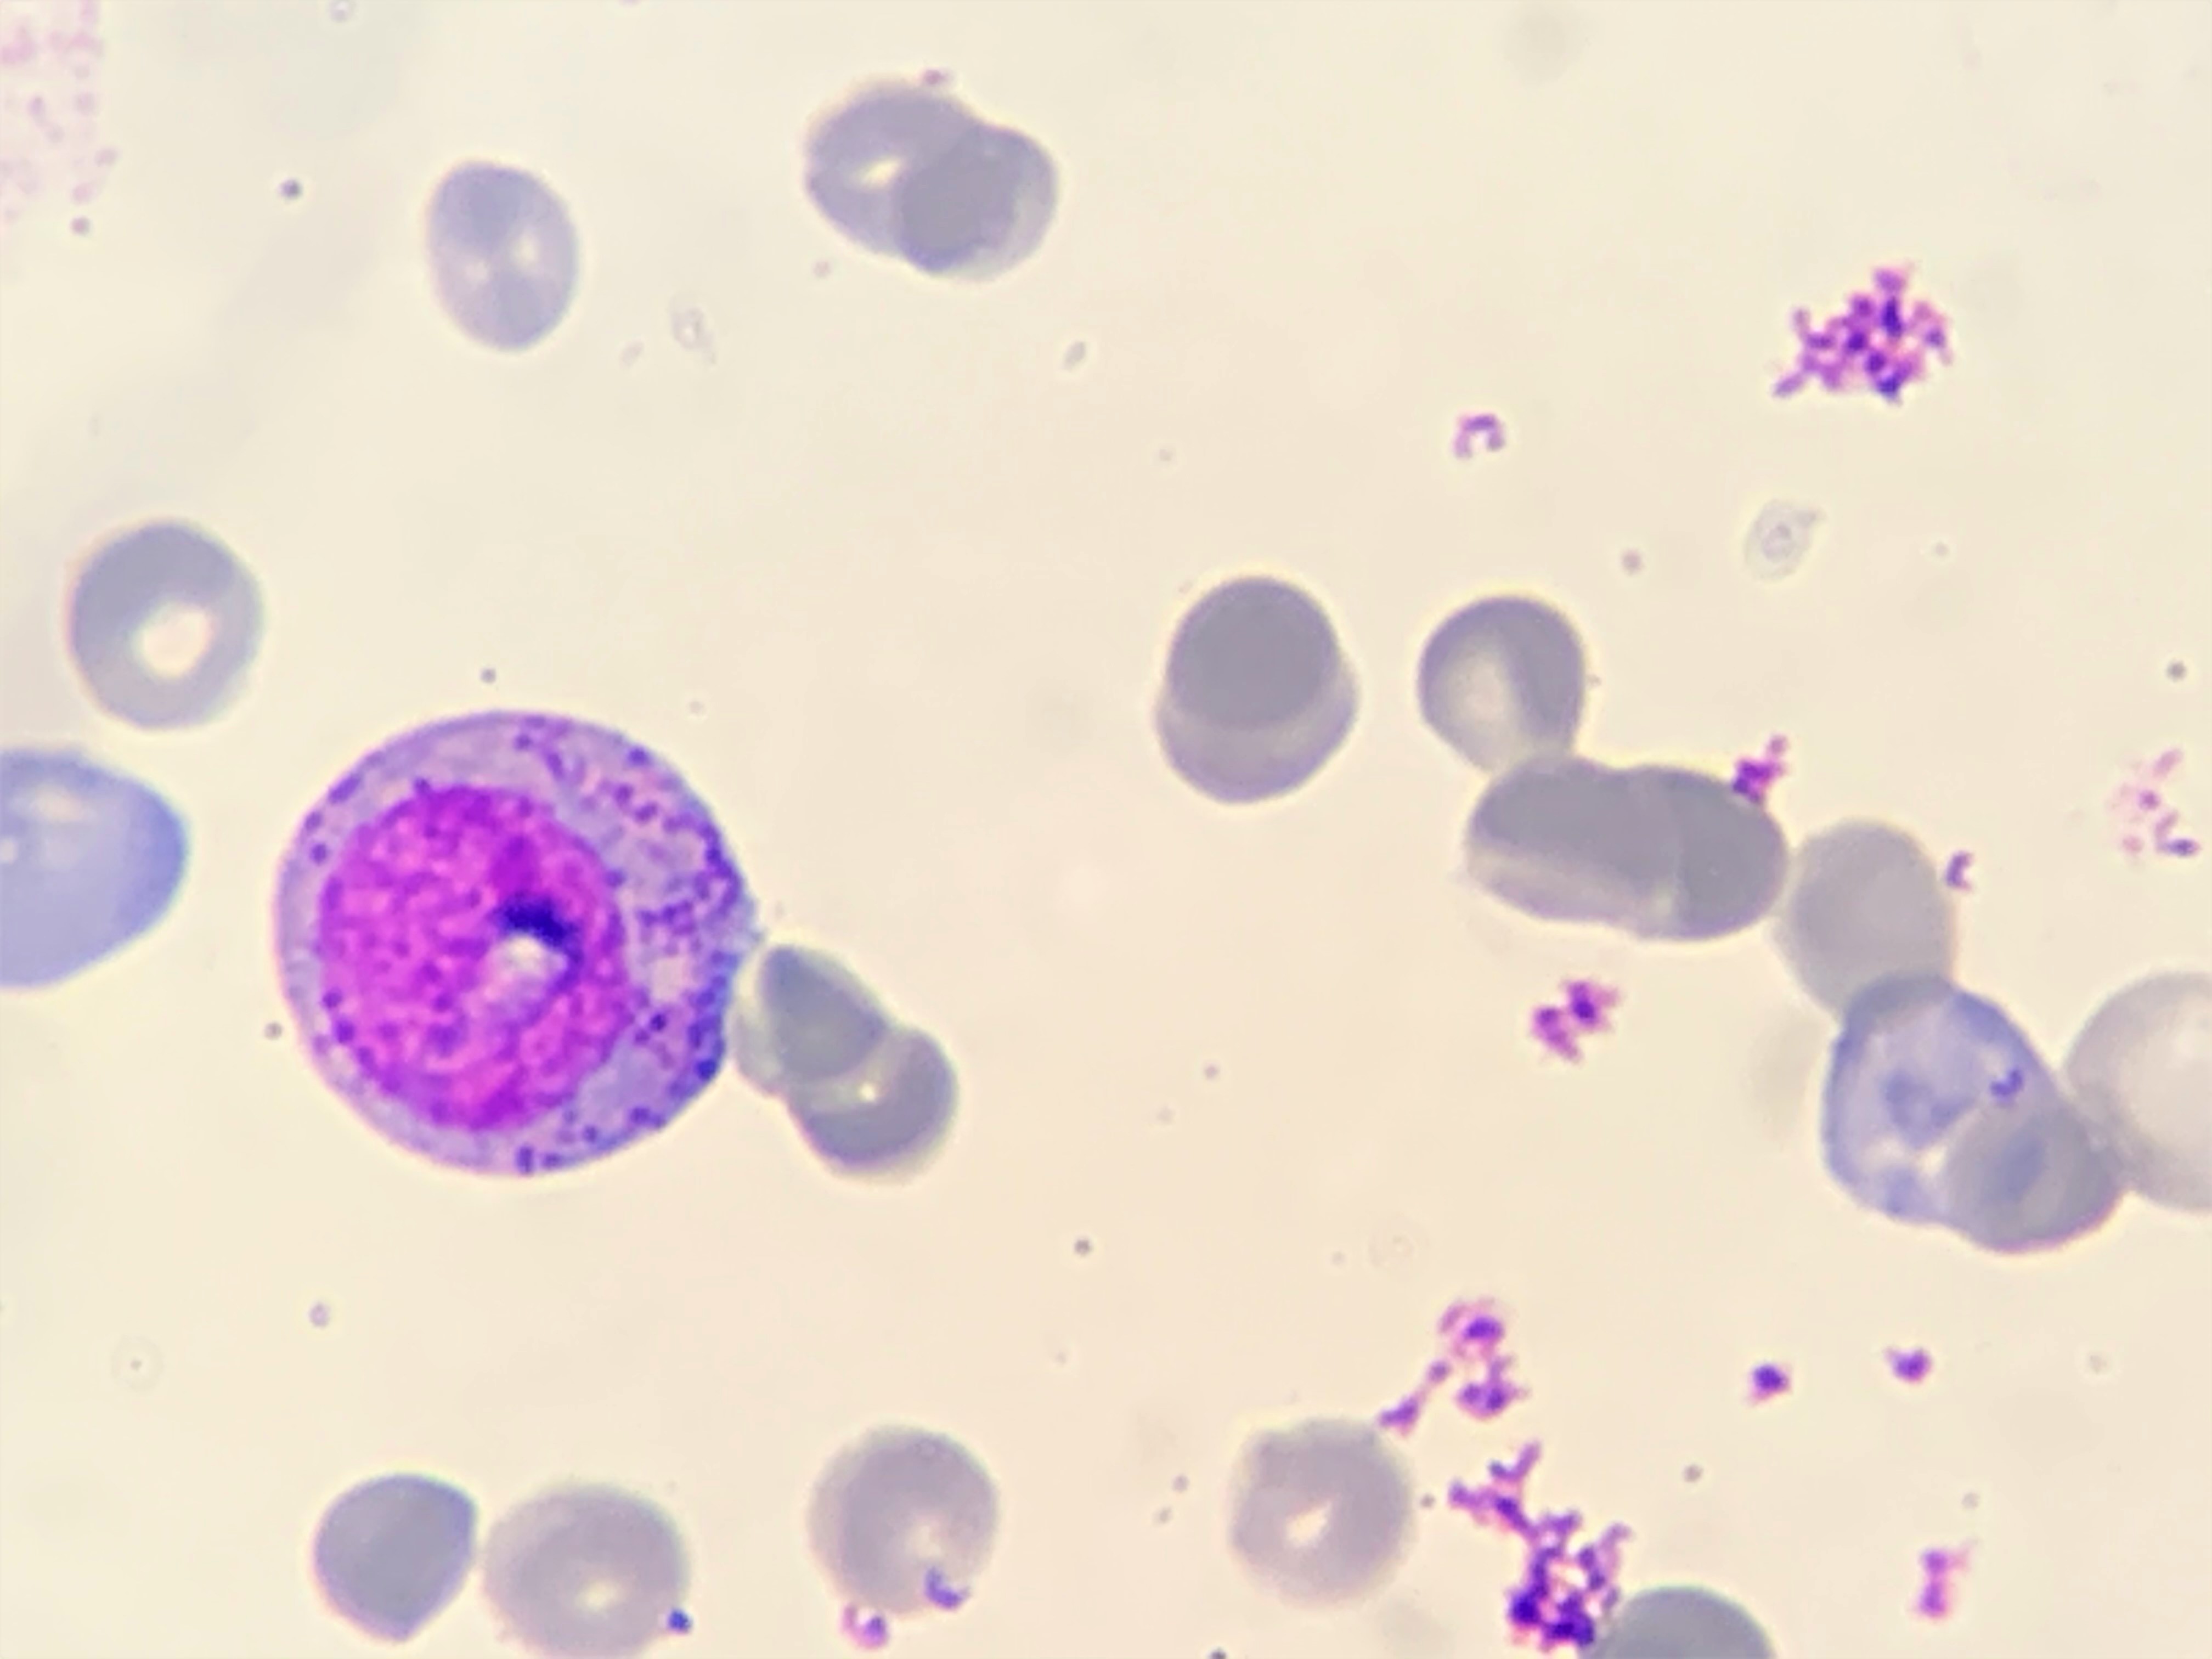
Cell type: MYELOCYTE